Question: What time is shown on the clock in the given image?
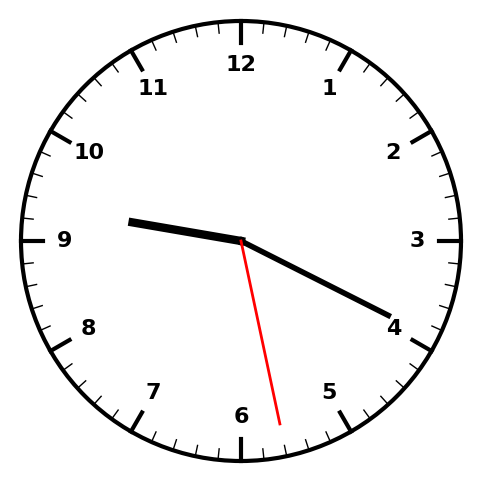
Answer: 09:19:28